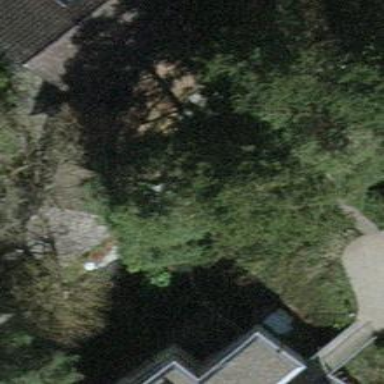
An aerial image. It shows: Single tag "natural: tree."